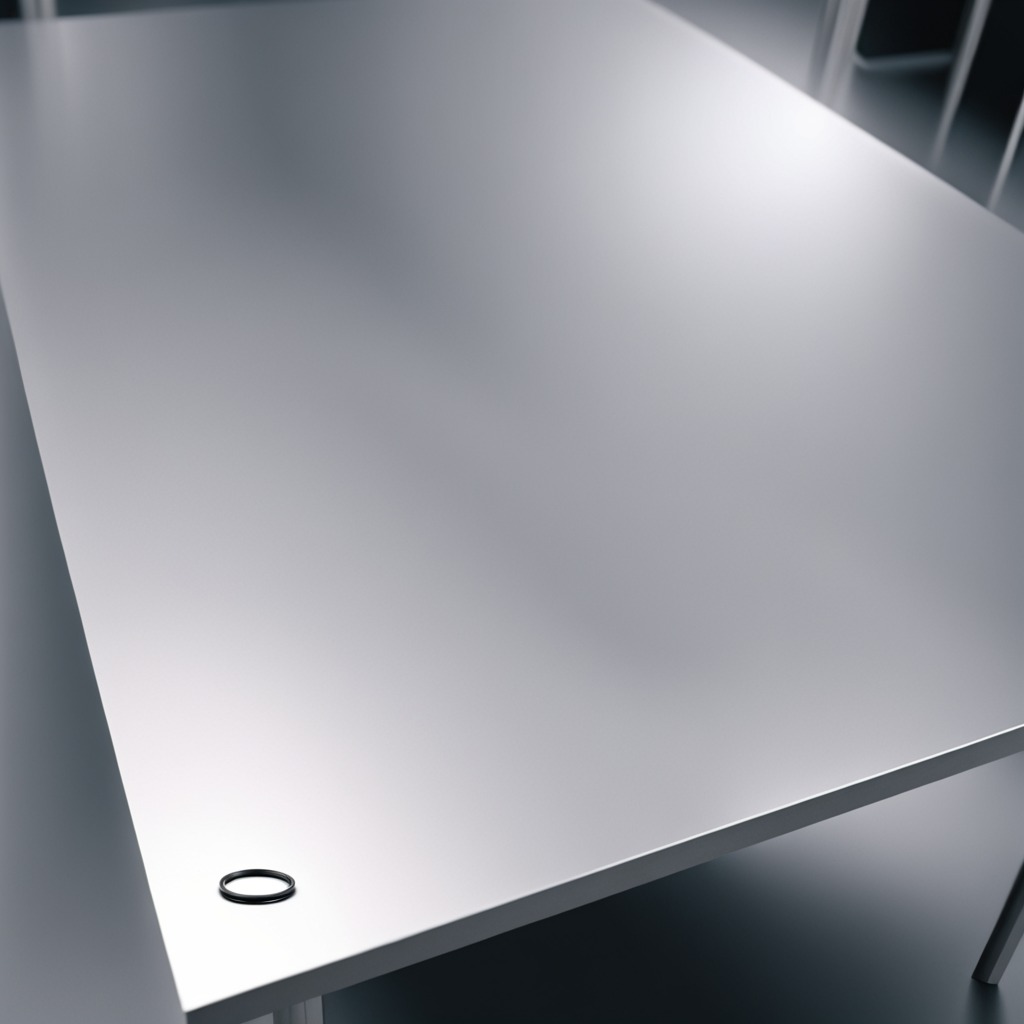
A rubber O-ring lies on a stainless steel table in a high-end prototyping lab.